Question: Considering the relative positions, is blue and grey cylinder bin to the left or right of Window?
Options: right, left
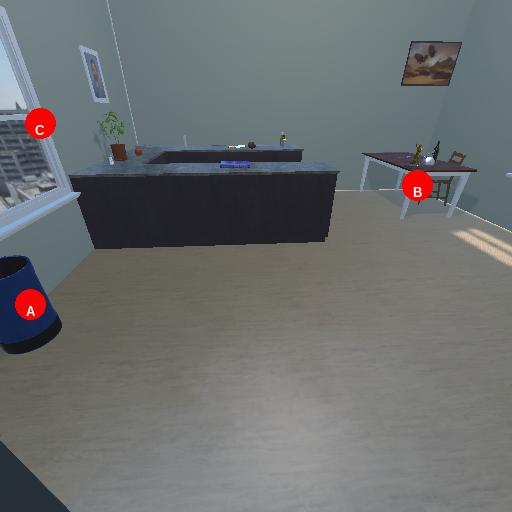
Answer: right